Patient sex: M
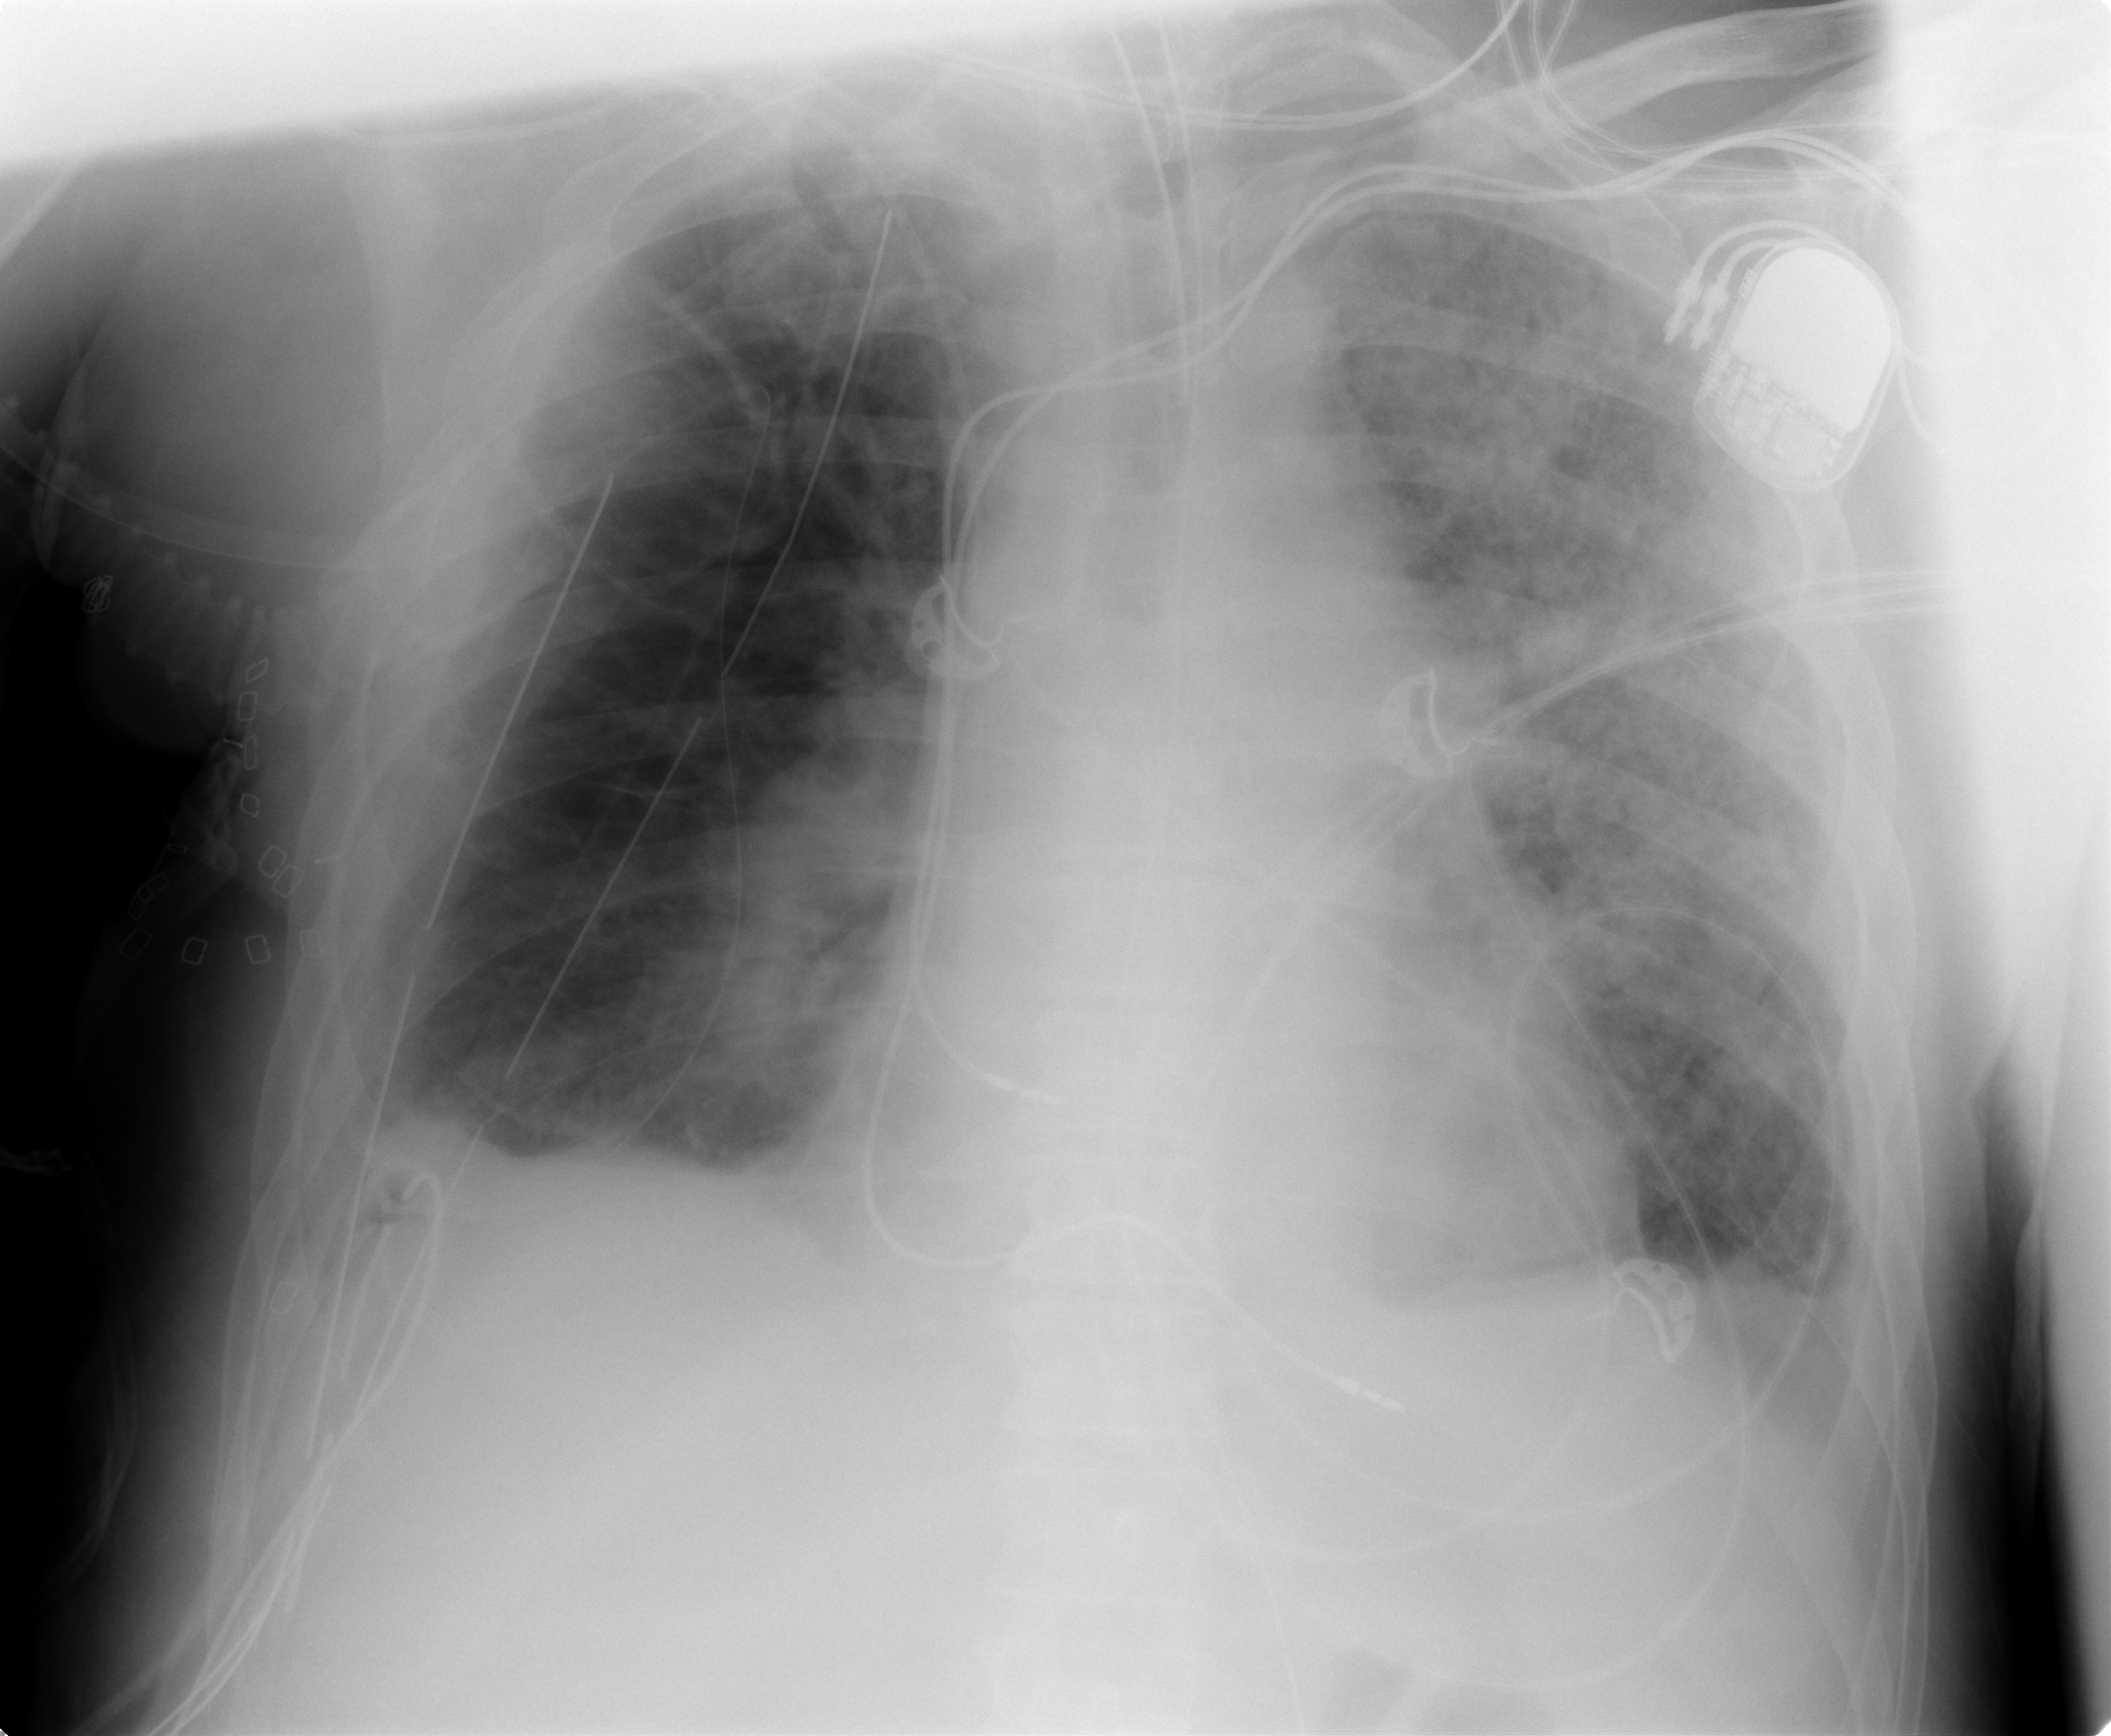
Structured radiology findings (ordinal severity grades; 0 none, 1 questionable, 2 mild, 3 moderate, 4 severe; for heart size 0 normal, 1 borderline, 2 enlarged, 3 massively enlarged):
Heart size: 2
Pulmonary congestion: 2
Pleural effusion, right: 1
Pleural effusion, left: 1
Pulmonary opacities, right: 2
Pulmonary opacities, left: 4
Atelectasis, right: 2
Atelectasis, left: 2